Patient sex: M
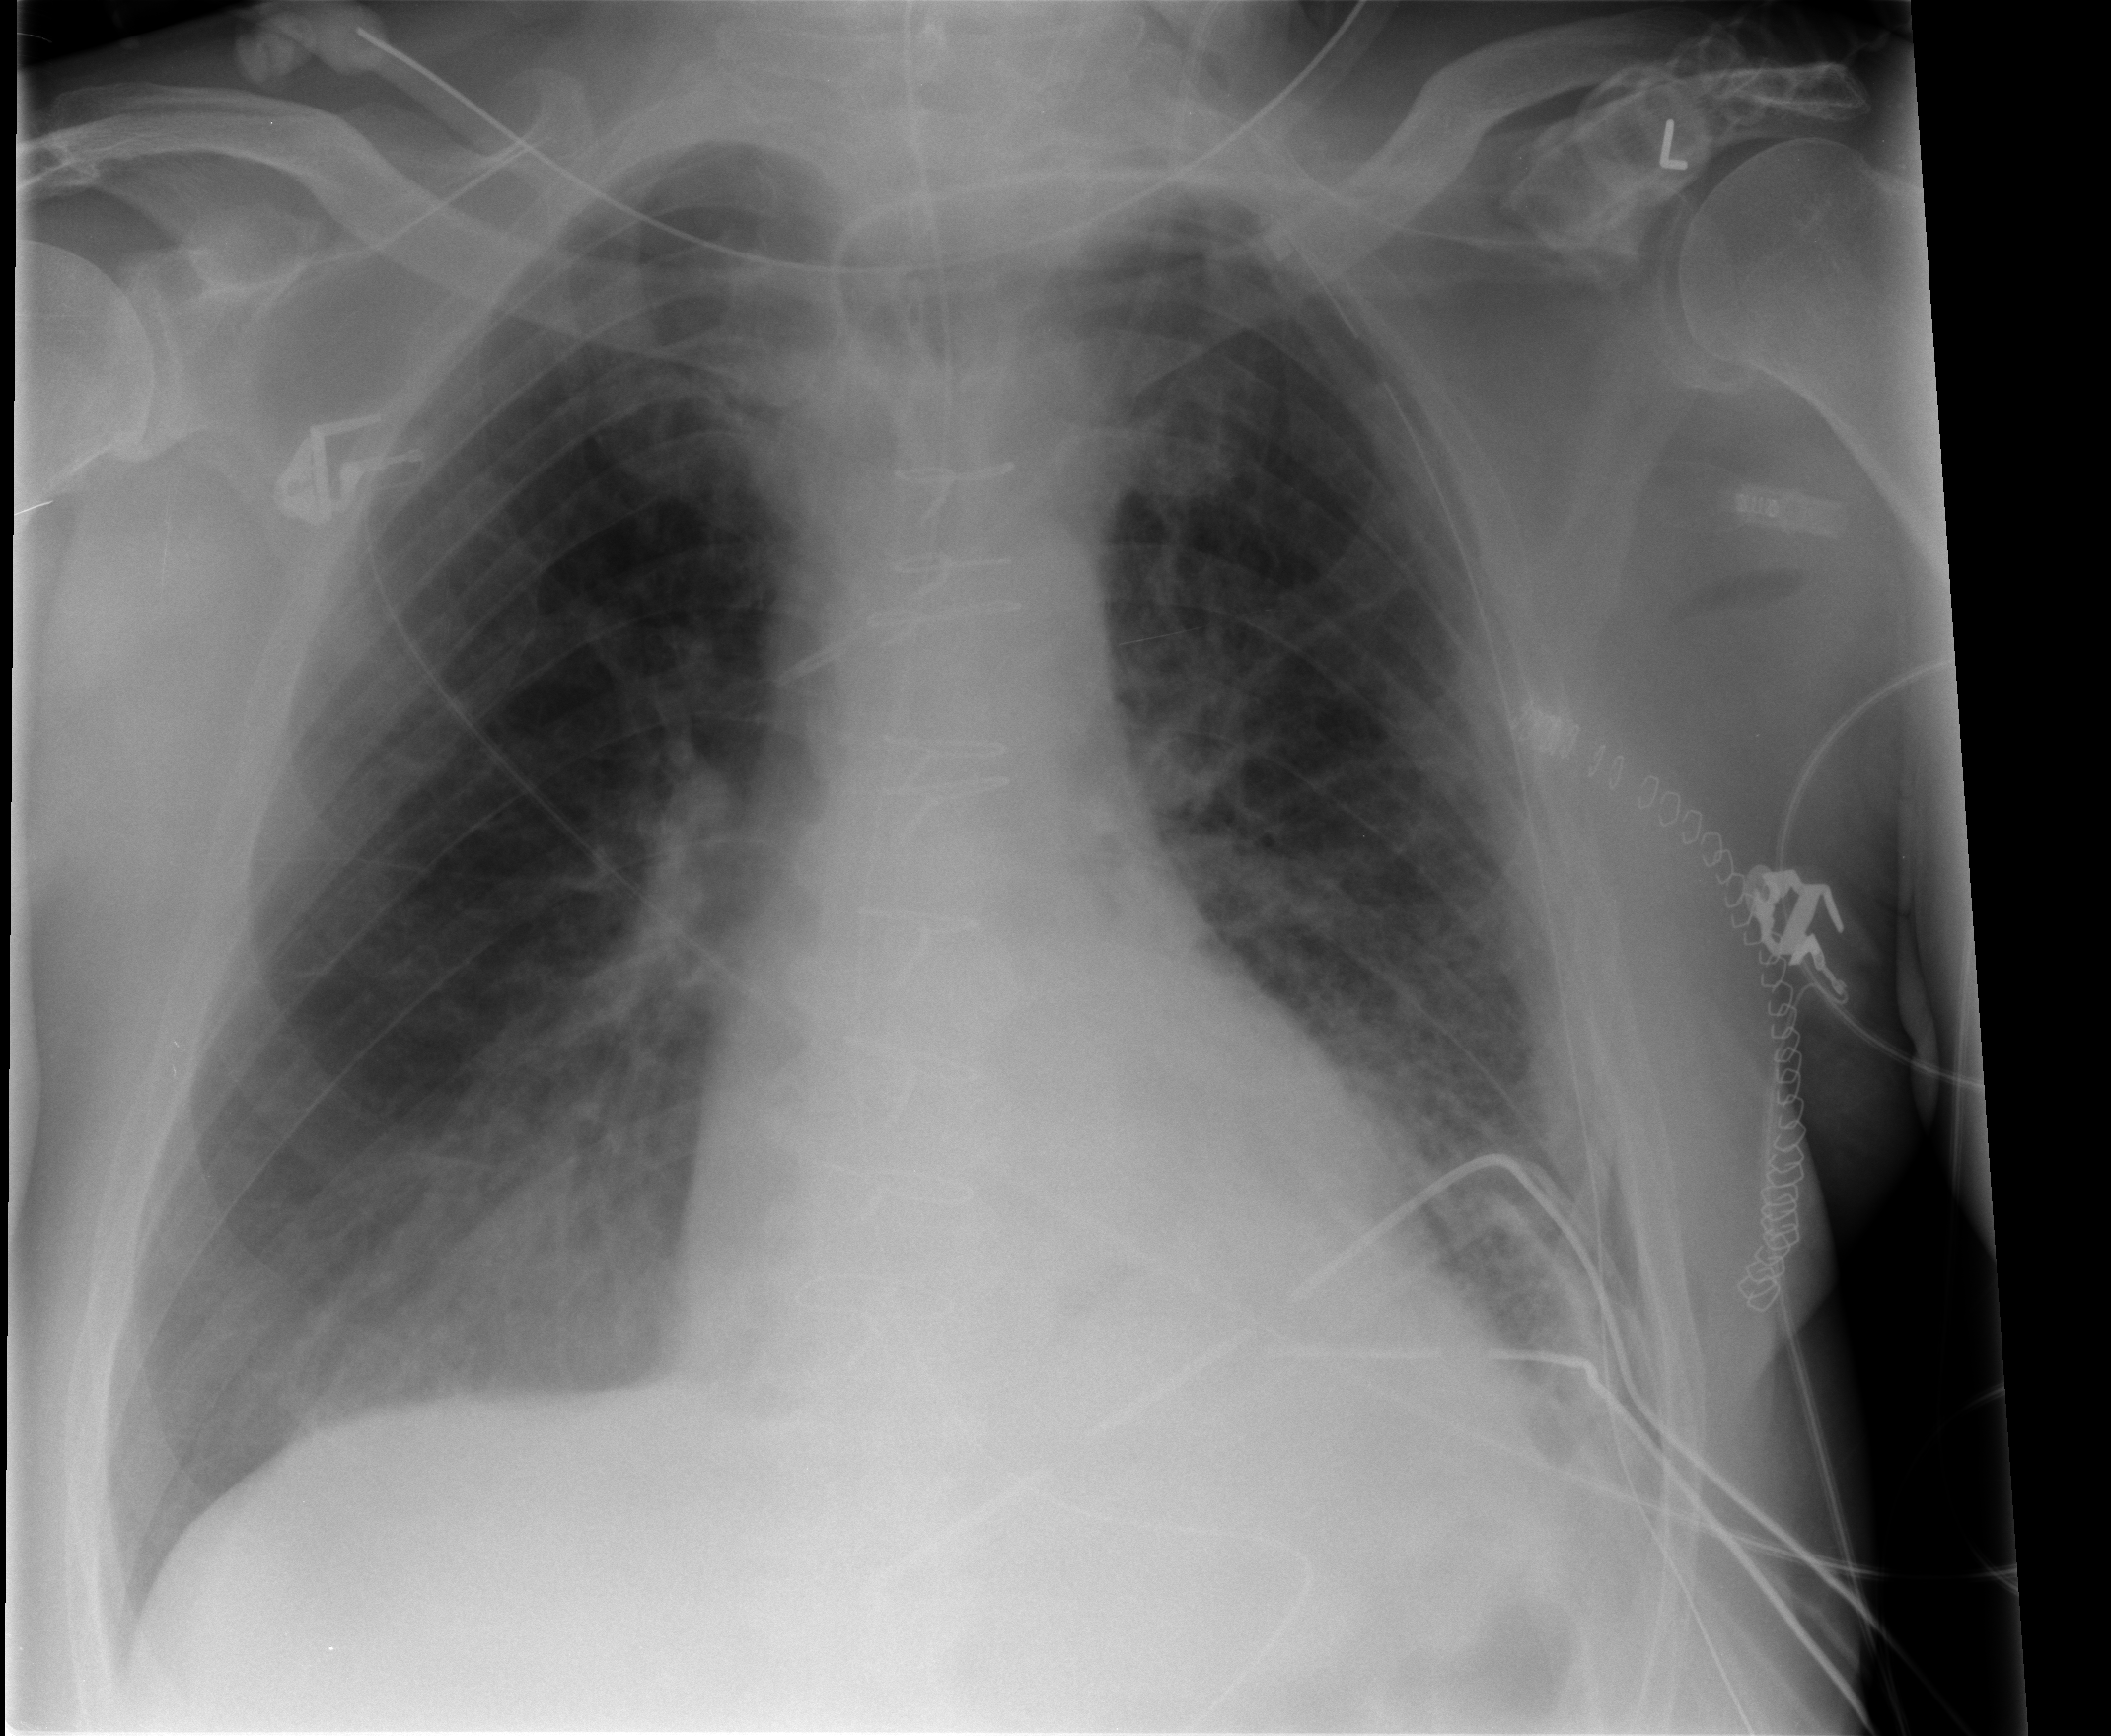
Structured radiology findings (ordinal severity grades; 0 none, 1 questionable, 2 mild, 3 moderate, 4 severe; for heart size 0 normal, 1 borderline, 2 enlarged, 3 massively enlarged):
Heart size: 0
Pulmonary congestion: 1
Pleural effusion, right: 0
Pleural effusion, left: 1
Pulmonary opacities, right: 1
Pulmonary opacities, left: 2
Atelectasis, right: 2
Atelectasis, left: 2